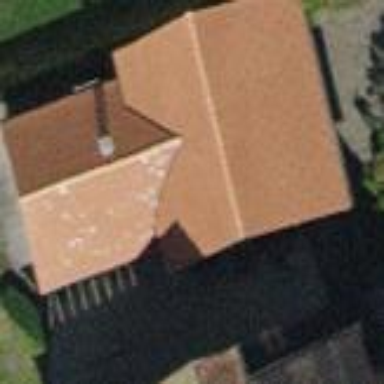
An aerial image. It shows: Garage building.